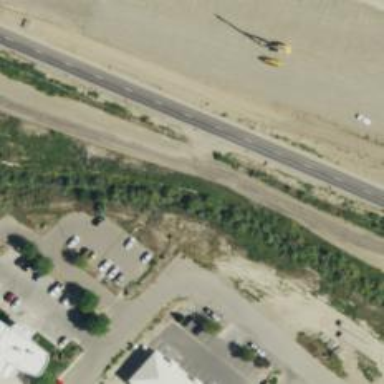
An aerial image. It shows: Trunk link highway.